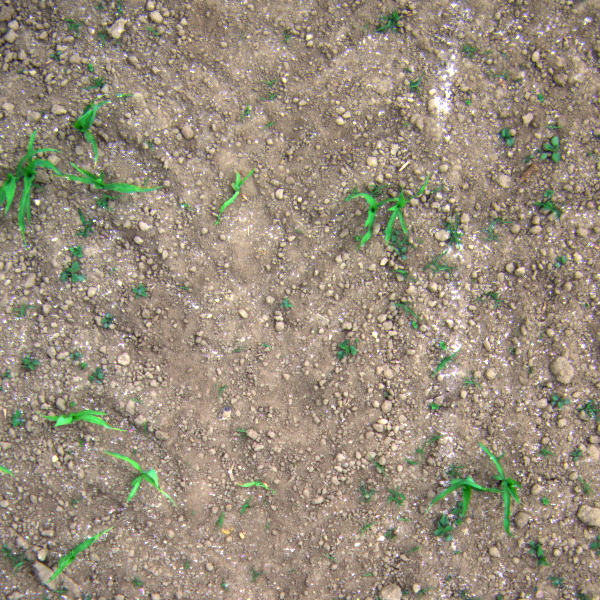
Acquisition date: 2023-06-06
Tile: 0451
Annotated plant instances:
label: amaranth
label: amaranth
label: barnyard_grass
label: quickweed
label: barnyard_grass
label: amaranth
label: amaranth
label: weed_other
label: amaranth
label: weed_other
label: weed_other
label: weed_other
label: maize
label: maize
label: maize
label: maize
label: amaranth
label: barnyard_grass
label: barnyard_grass
label: barnyard_grass
label: barnyard_grass
label: barnyard_grass
label: barnyard_grass
label: weed_other
label: barnyard_grass
label: barnyard_grass
label: barnyard_grass
label: barnyard_grass
label: barnyard_grass
label: maize
label: barnyard_grass
label: barnyard_grass
label: maize
label: maize
label: maize
label: amaranth
label: barnyard_grass
label: barnyard_grass
label: barnyard_grass
label: barnyard_grass
label: barnyard_grass
label: maize
label: barnyard_grass
label: quickweed
label: barnyard_grass
label: barnyard_grass
label: barnyard_grass
label: weed_other
label: weed_other
label: barnyard_grass
label: weed_other
label: barnyard_grass
label: barnyard_grass
label: amaranth
label: weed_other
label: weed_other
label: barnyard_grass
label: maize
label: amaranth
label: weed_other
label: amaranth
label: barnyard_grass
label: maize
label: amaranth
label: barnyard_grass
label: barnyard_grass
label: amaranth
label: weed_other
label: barnyard_grass
label: amaranth
label: weed_other
label: weed_other
label: barnyard_grass
label: amaranth
label: barnyard_grass
label: weed_other
label: barnyard_grass
label: barnyard_grass
label: barnyard_grass
label: barnyard_grass
label: barnyard_grass
label: barnyard_grass
label: barnyard_grass
label: barnyard_grass
label: weed_other
label: barnyard_grass
label: barnyard_grass
label: weed_other
label: weed_other
label: maize
label: barnyard_grass
label: weed_other
label: weed_other
label: amaranth
label: weed_other
label: barnyard_grass
label: barnyard_grass
label: barnyard_grass
label: amaranth
label: amaranth
label: barnyard_grass
label: barnyard_grass
label: barnyard_grass
label: barnyard_grass
label: barnyard_grass
label: amaranth
label: weed_other
label: weed_other
label: weed_other
label: weed_other
label: amaranth
label: maize
label: amaranth
label: weed_other
label: barnyard_grass
label: maize
label: maize
label: barnyard_grass
label: amaranth
label: amaranth
label: amaranth
label: weed_other
label: barnyard_grass
label: weed_other
label: weed_other
label: barnyard_grass
label: barnyard_grass
label: barnyard_grass
label: barnyard_grass
label: amaranth
label: barnyard_grass
label: barnyard_grass
label: amaranth
label: barnyard_grass
label: amaranth
label: barnyard_grass
label: barnyard_grass
label: barnyard_grass
label: weed_other
label: barnyard_grass
label: barnyard_grass
label: barnyard_grass
label: barnyard_grass
label: barnyard_grass
label: amaranth
label: barnyard_grass
label: amaranth
label: barnyard_grass
label: barnyard_grass
label: amaranth
label: amaranth
label: amaranth
label: barnyard_grass
label: barnyard_grass
label: amaranth
label: barnyard_grass
label: barnyard_grass
label: barnyard_grass
label: barnyard_grass
label: barnyard_grass
label: barnyard_grass
label: barnyard_grass
label: barnyard_grass
label: barnyard_grass
label: weed_other
label: weed_other
label: barnyard_grass
label: amaranth
label: quickweed
label: amaranth
label: quickweed
label: maize